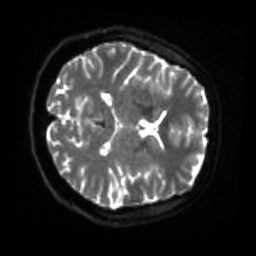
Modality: sbref
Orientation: axial
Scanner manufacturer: siemens
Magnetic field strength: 3 T
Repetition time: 4 s
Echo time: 0.0594 s